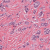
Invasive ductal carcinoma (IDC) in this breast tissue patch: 1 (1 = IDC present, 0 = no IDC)